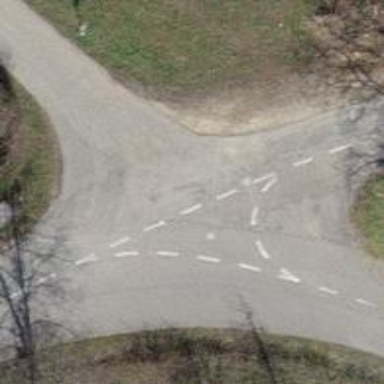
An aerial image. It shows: Unclassified road with paved surface. The road has grade1 tracktype.